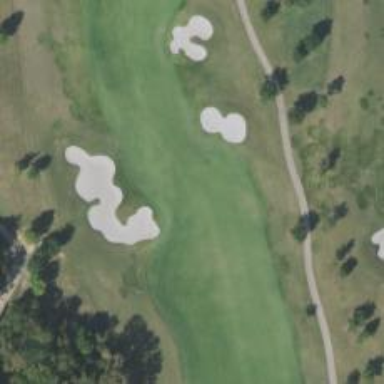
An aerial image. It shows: Golf hole.